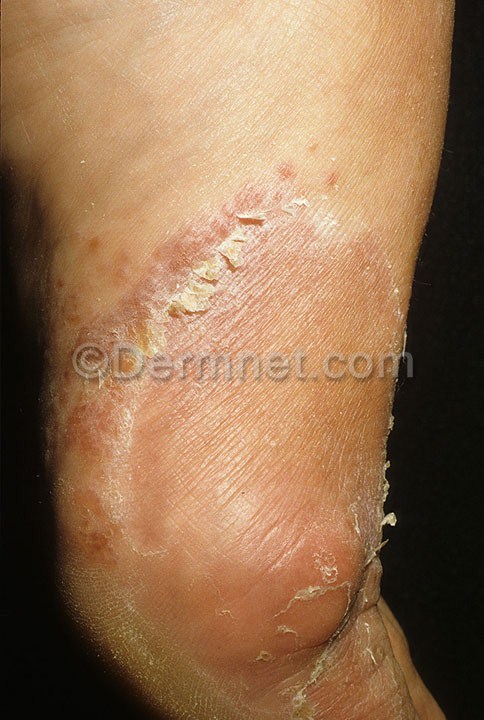
Disease: Tinea Ringworm Candidiasis and other Fungal Infections